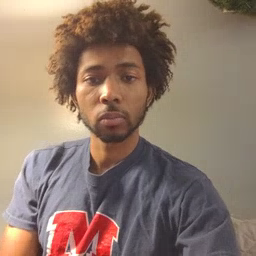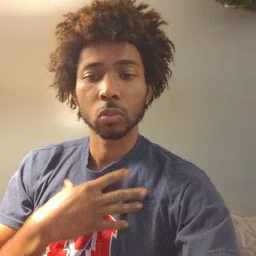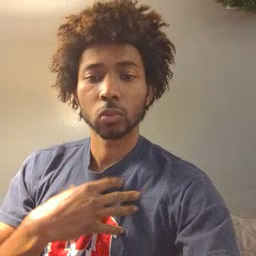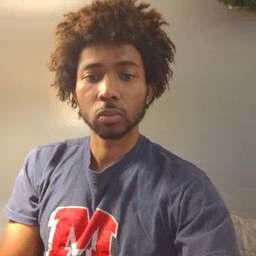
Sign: white